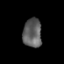
Tissue: prostate
Cell type: T cells
Senescence score: 0.3539
Nuclear area (px): 529
Mean DAPI intensity: 96.176